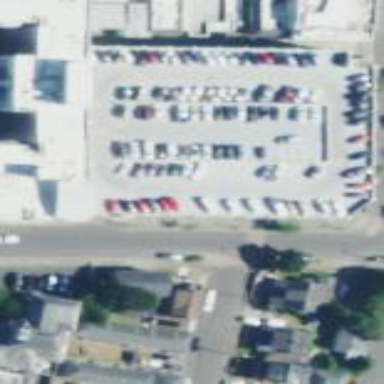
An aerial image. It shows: Multi-storey parking building.